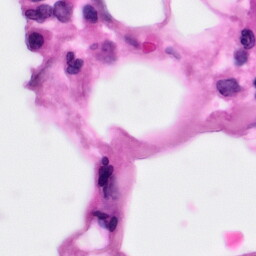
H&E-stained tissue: Pancreatic